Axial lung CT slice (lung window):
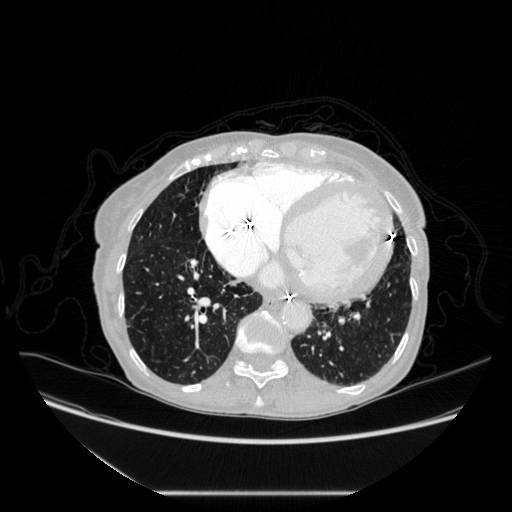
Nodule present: no